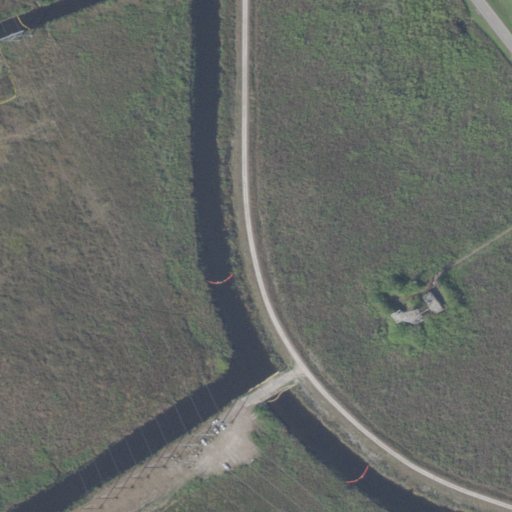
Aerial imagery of levee in Florida named Levee 38W containing woody wetlands, herbaceous wetlands, low intensity development, open water, and open development